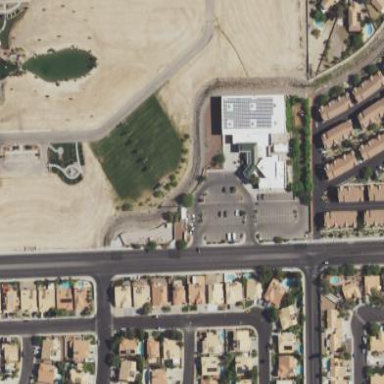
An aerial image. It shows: Community center.